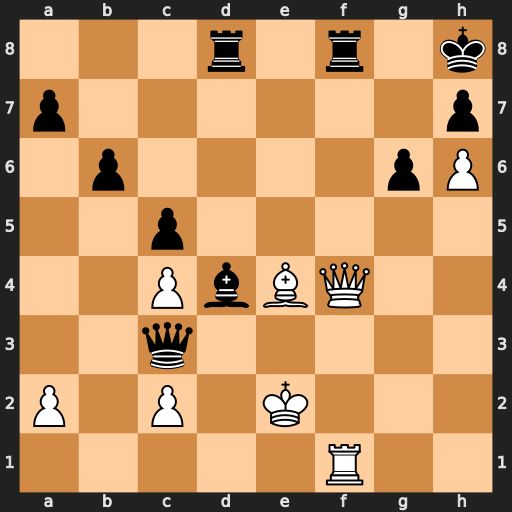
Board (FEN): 3r1r1k/p6p/1p4pP/2p5/2PbBQ2/2q5/P1P1K3/5R2
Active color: w
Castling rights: -
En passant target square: -
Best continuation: Qxf8+ Rxf8 Rxf8#